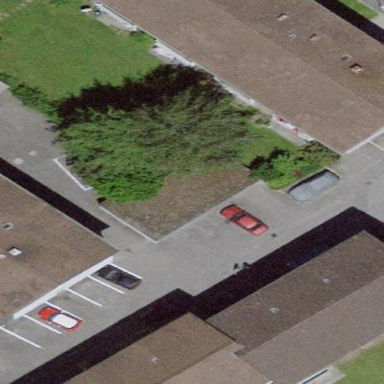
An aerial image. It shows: Garage.